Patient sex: M
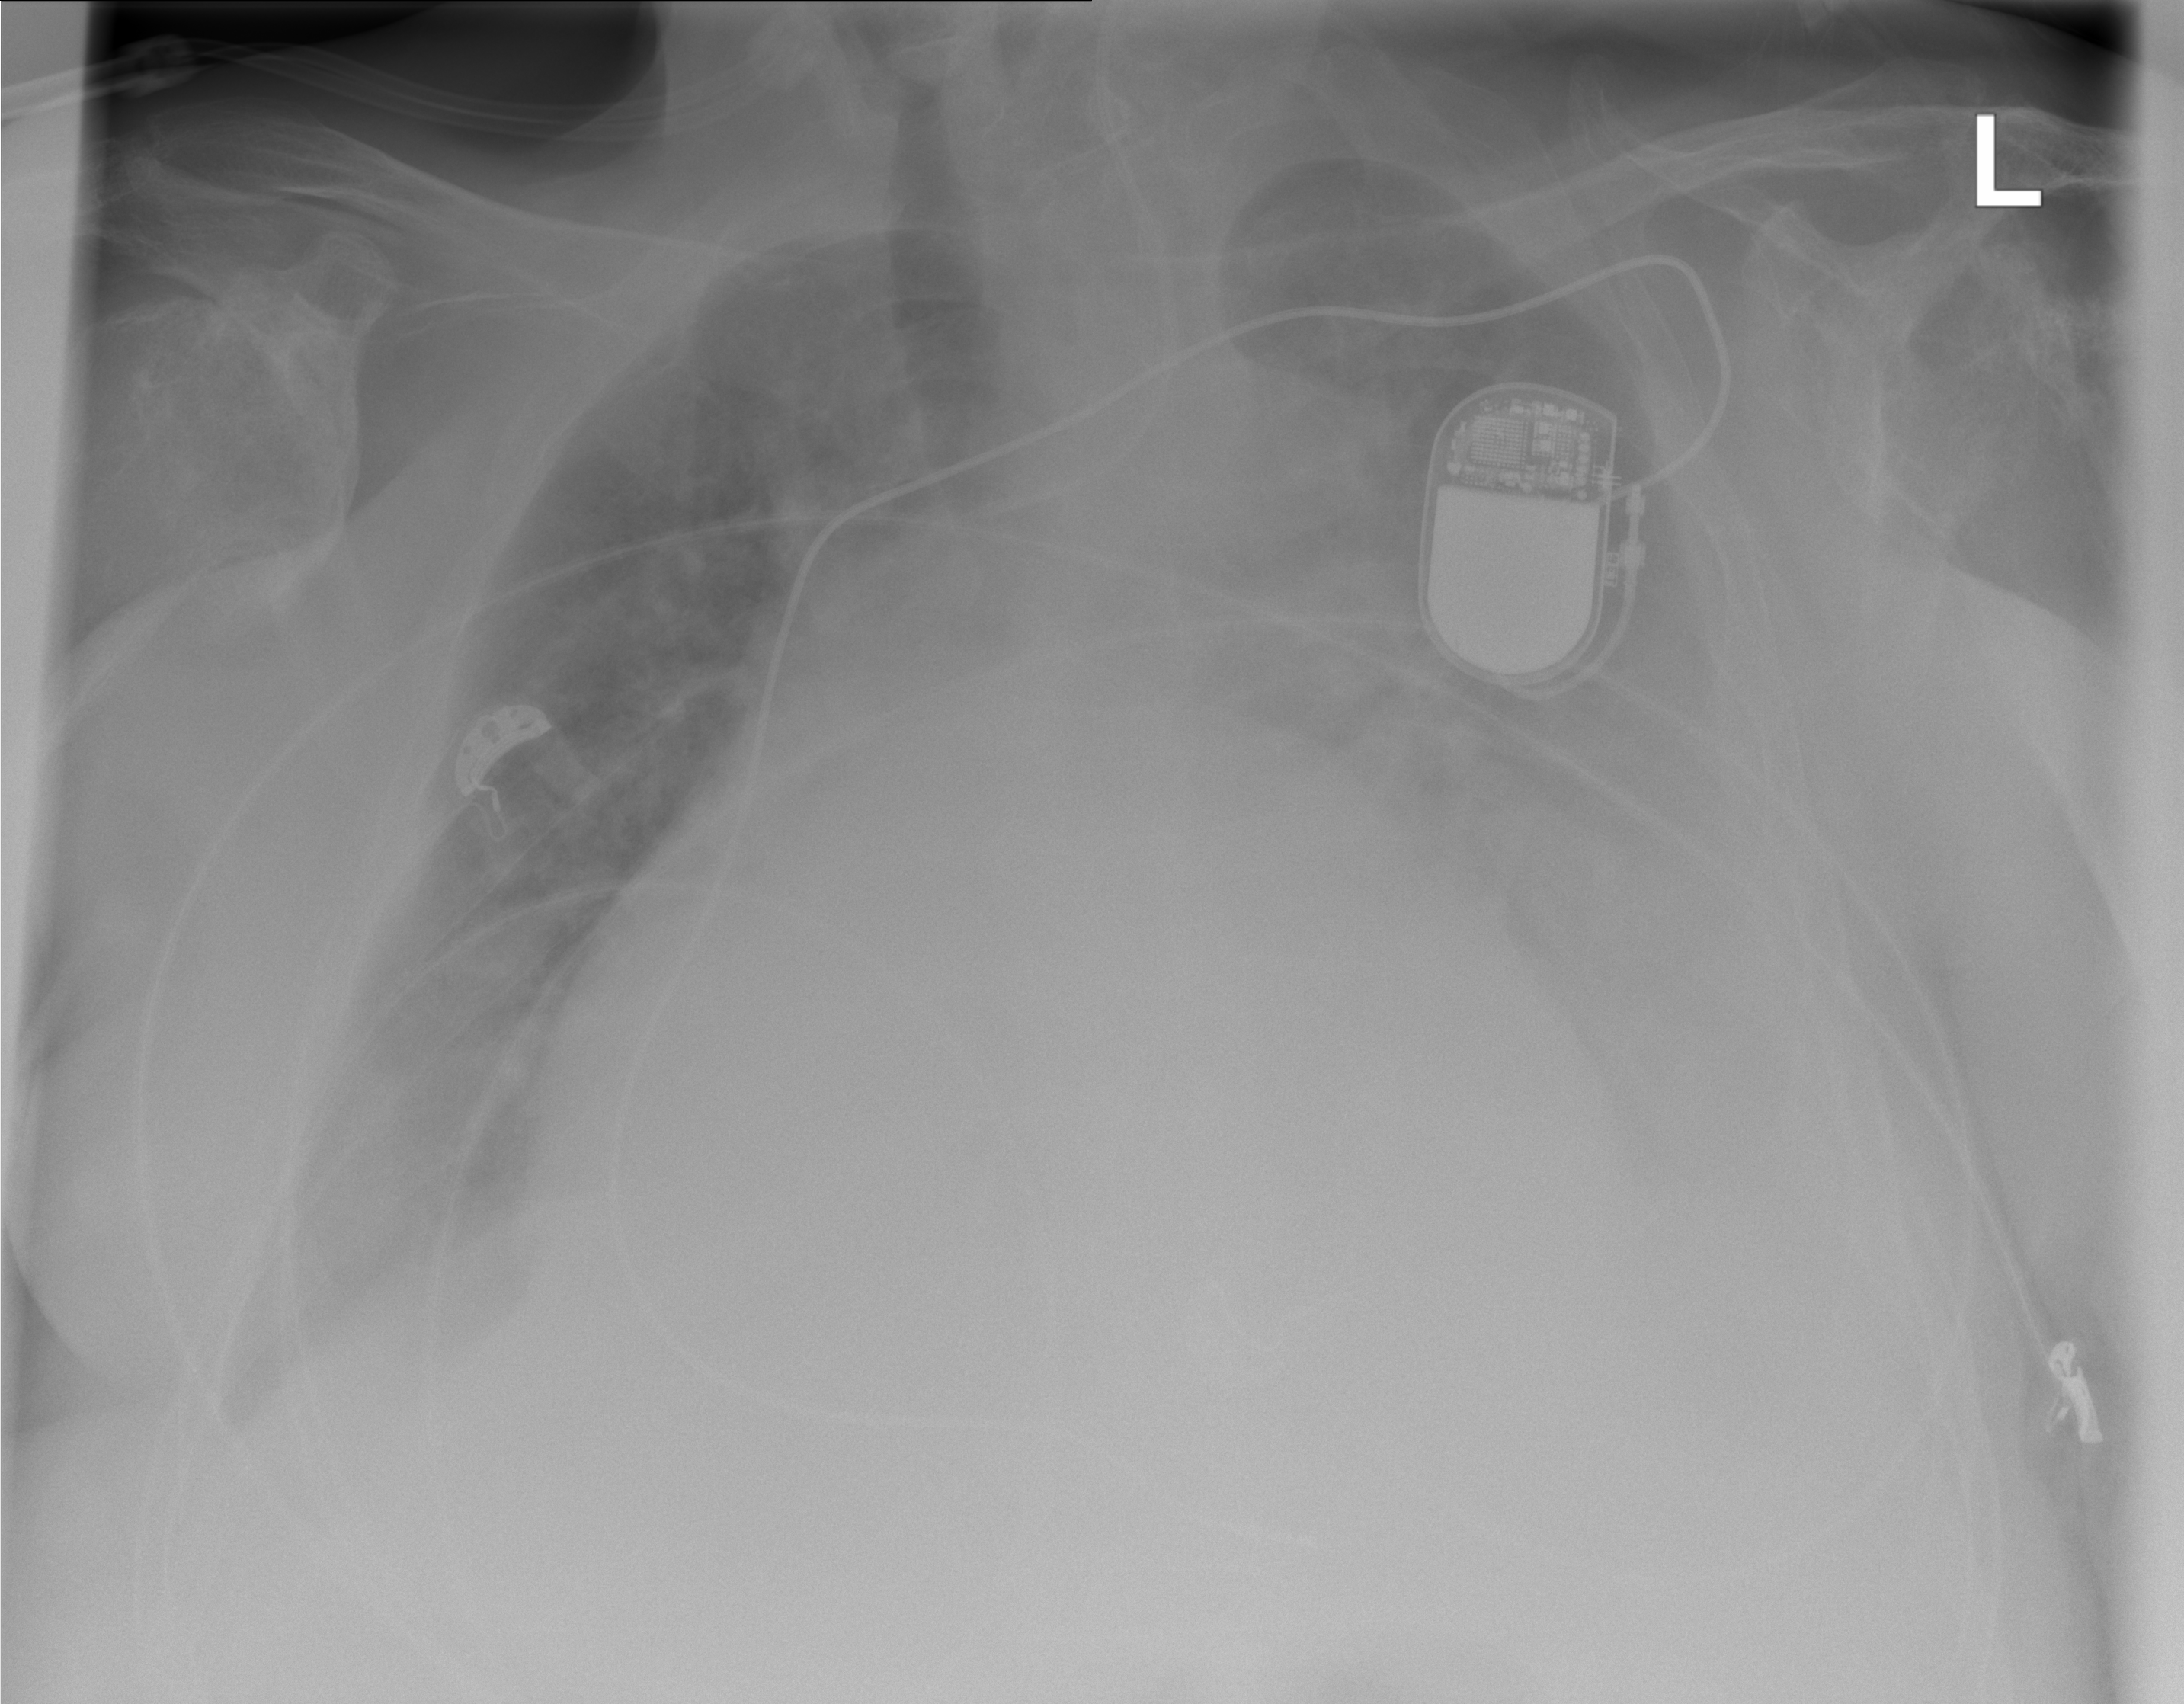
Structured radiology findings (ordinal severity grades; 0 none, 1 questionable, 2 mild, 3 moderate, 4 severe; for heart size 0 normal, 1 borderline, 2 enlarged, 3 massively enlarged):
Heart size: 3
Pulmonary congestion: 2
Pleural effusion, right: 2
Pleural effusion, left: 4
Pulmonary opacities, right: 2
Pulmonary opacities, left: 2
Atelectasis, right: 2
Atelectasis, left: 3